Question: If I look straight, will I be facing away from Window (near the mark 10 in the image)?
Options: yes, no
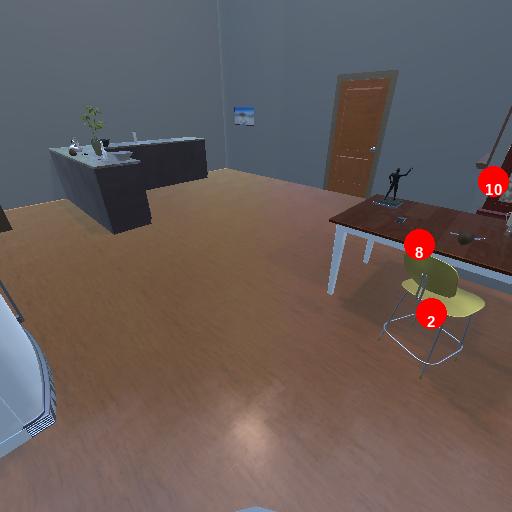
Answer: yes